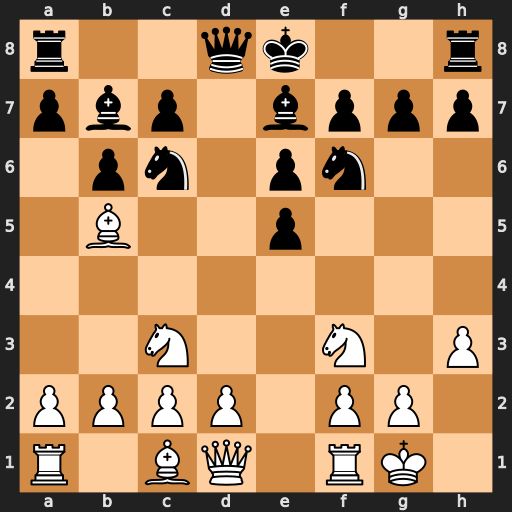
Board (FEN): r2qk2r/pbp1bppp/1pn1pn2/1B2p3/8/2N2N1P/PPPP1PP1/R1BQ1RK1
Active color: w
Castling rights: kq
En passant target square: -
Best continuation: Nxe5 Qd6 Qf3